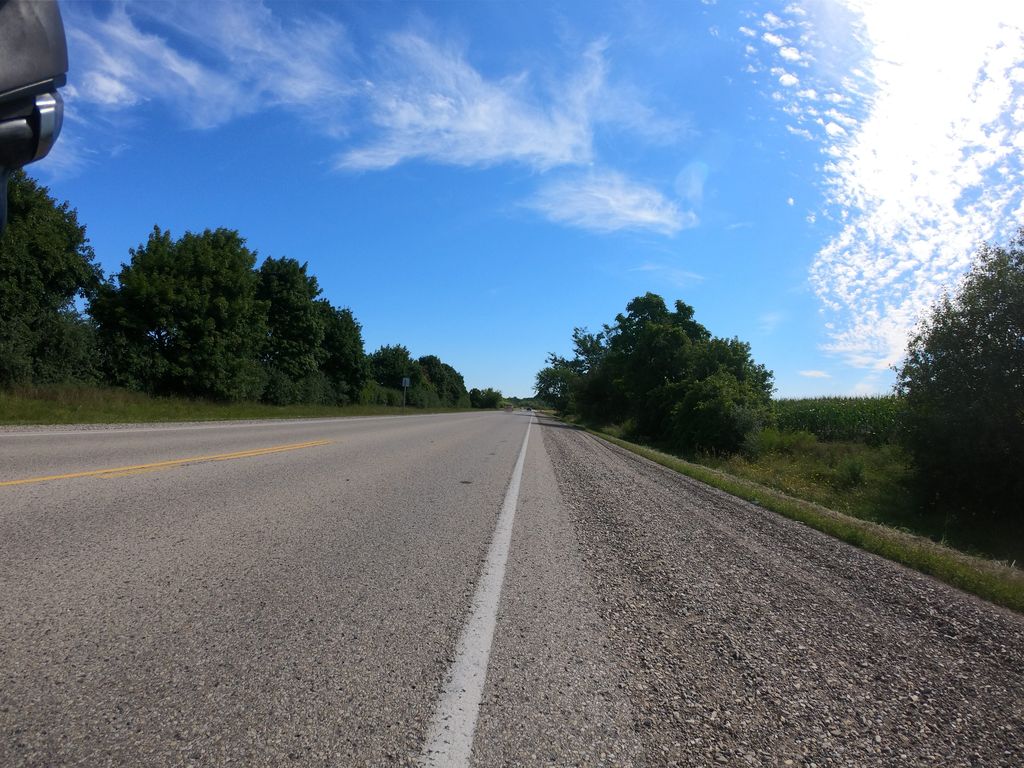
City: kitchener-waterloo